Question: I'm new to JS and i'm using XHR in order to connect a mongodb hosted on mongolab.
I use REST because mongo don't have a js driver (they got only node.js driver and I can't use it for my project).
So, I use a GET request on my DB, then I don't know how to retrieve the response.
Here is my GET function :
'''
function getRequest(callback){
var xhr = getXMLHttpRequest();
xhr.onreadystatechange = function() {
if (xhr.readyState == 4 && (xhr.status == 200 || xhr.status == 0)) {
callback(xhr.responseText);
}
};
xhr.open("GET",restURI+apiKey, true);
xhr.send(null);
console.log(xhr);
console.log(xhr.responseText);
}
function readData(sData) {
XHR reading
if (sData == "OK") {
alert("All clear");
} else {
alert("Some issues");
}
}
'''
I got an empty string when I try :
'''
console.log(xhr.response);
'''
So I use to suppose that I failed in my REST request but no, when logging the xhr object i got this :

So my questions are :
1. Why response and responseText are empty on the first line of the xhr object ?
2. How do I retrieve my data ?
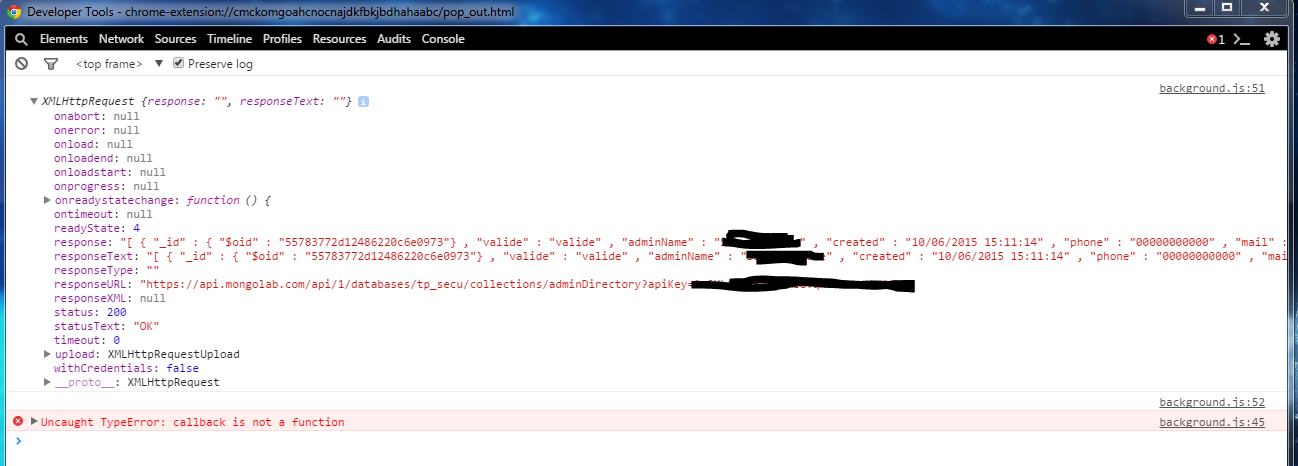
Answer: Here you are, xmlhttprequest with json:
'''
<div id="id01"></div>
<script>
var xmlhttp = new XMLHttpRequest();
var url = "myTutorials.txt";
xmlhttp.onreadystatechange = function() {
if (xmlhttp.readyState == 4 && xmlhttp.status == 200) {
var myArr = JSON.parse(xmlhttp.responseText);
myFunction(myArr);
}
}
xmlhttp.open("GET", url, true);
xmlhttp.send();
function myFunction(arr) {
var out = "";
var i;
for(i = 0; i < arr.length; i++) {
out += '<a href="' + arr[i].url + '">' +
arr[i].display + '</a><br>';
}
document.getElementById("id01").innerHTML = out;
}
</script>
'''
Refer: <URL>
Hope this help.